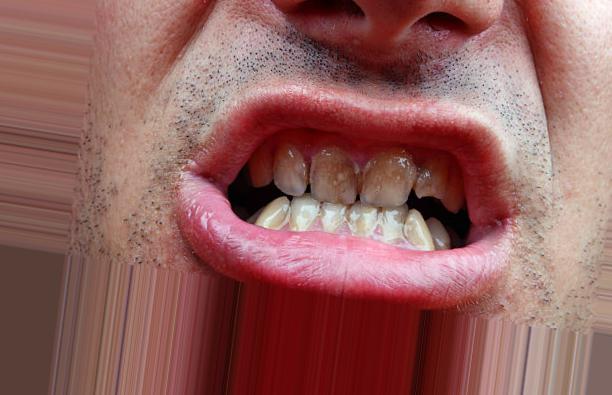
Condition: Tooth Discoloration